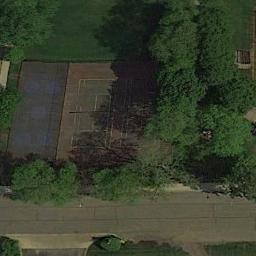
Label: tennis_court